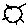
Label: sun